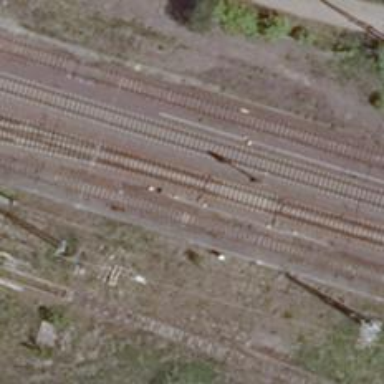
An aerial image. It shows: Railway switch with the turnout on the left side.